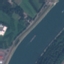
Land use / land cover: River